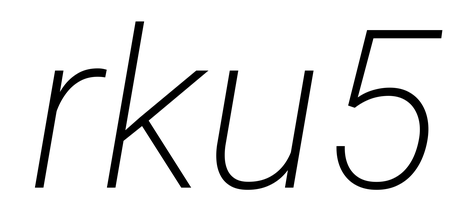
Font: Roboto-Italic_ExtraLight_Italic